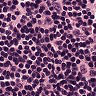
Metastatic tissue present: no